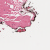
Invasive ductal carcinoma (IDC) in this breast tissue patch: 0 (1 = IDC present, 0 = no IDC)